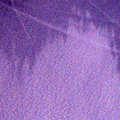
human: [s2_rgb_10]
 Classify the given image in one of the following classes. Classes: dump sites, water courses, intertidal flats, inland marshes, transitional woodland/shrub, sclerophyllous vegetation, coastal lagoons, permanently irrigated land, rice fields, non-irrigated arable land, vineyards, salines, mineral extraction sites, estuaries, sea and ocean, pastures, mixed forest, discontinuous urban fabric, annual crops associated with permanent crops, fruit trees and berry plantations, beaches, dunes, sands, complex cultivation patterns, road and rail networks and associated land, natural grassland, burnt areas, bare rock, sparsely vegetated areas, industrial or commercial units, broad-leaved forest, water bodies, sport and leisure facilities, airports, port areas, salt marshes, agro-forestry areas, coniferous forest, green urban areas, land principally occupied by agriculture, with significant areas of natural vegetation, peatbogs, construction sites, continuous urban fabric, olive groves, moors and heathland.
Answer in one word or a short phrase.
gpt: water bodies